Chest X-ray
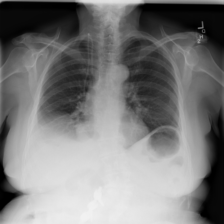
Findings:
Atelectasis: positive
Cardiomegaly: negative
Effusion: negative
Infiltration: negative
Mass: negative
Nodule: negative
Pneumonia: negative
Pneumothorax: negative
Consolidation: positive
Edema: negative
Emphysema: negative
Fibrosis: negative
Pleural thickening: negative
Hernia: negative